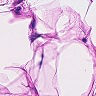
Metastatic tissue present: no